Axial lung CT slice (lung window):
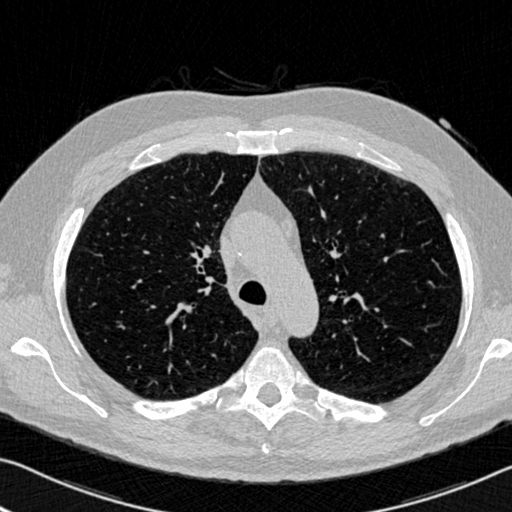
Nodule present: no